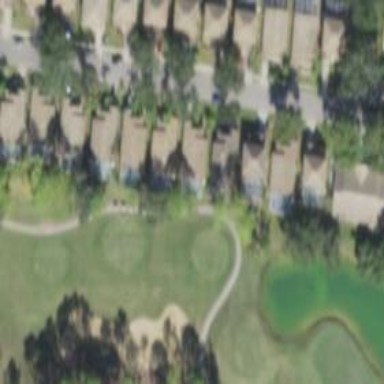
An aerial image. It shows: Path used for both walking and golf.